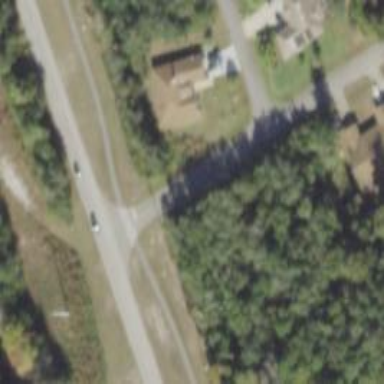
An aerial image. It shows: Stop road.